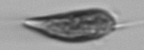
Label: Prorocentrum_triestinum